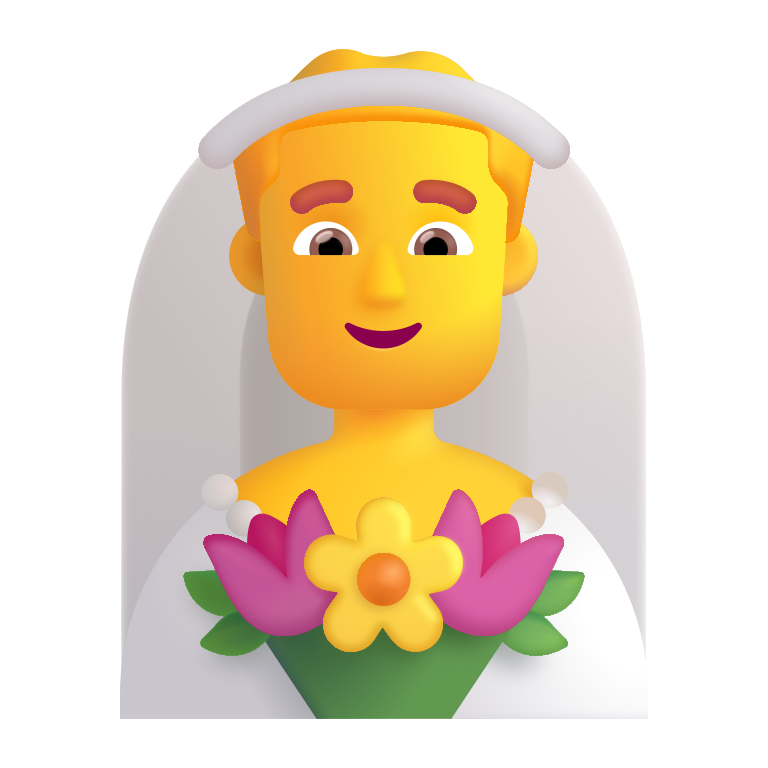
man with veil color default